Question: I can create a divider using this code:
'''
<View
android:layout_width="fill_parent"
android:layout_height="1dp"
android:layout_marginTop="45dp"
android:background="@android:color/darker_gray"/>
'''
But how can I add a text view in the center of the divider like this one:
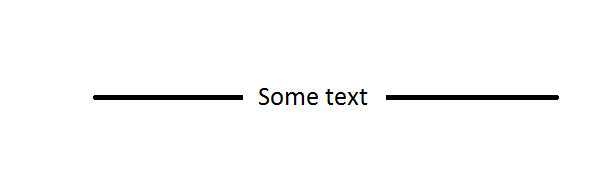
Answer: use this:
'''
<LinearLayout
android:layout_width="match_parent"
android:layout_height="wrap_content"
android:gravity="center_vertical"
android:orientation="horizontal" >
<View
android:layout_width="0dp"
android:layout_height="1dp"
android:layout_weight="1"
android:background="@android:color/darker_gray" />
<TextView
android:layout_width="wrap_content"
android:layout_height="wrap_content"
android:text="Some text" />
<View
android:layout_width="0dp"
android:layout_height="1dp"
android:layout_weight="1"
android:background="@android:color/darker_gray" />
</LinearLayout>
'''